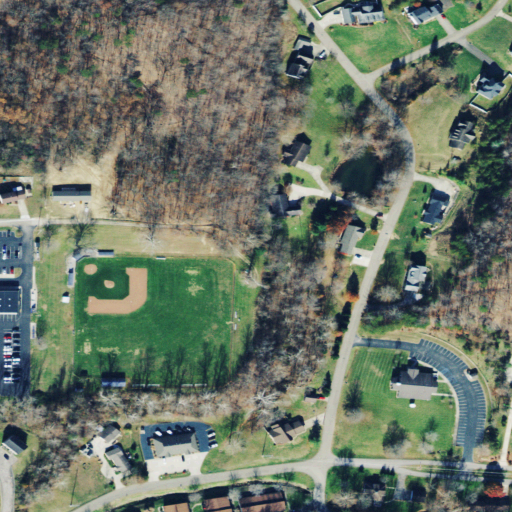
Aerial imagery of valley in Ohio named Fort Hollow containing deciduous forest, pasture, low intensity development, open development, medium intensity development, mixed forest, high intensity development, and barren land